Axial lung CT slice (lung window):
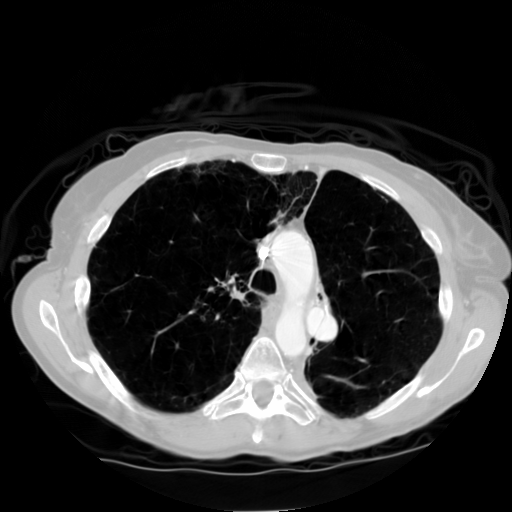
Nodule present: no